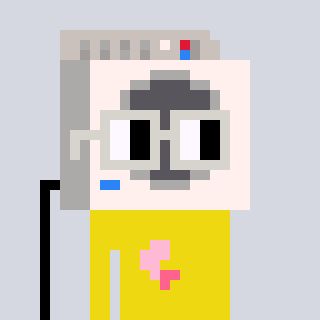
a pixel art character with square light gray glasses, a washing machine-shaped head and a yellow-colored body on a cool background